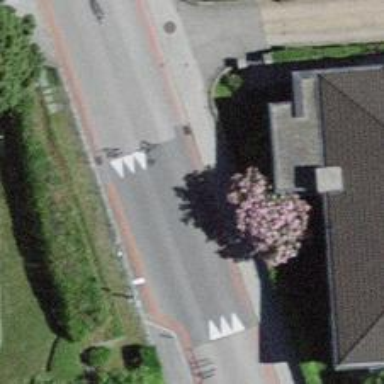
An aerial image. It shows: Traffic calming hump on the road.